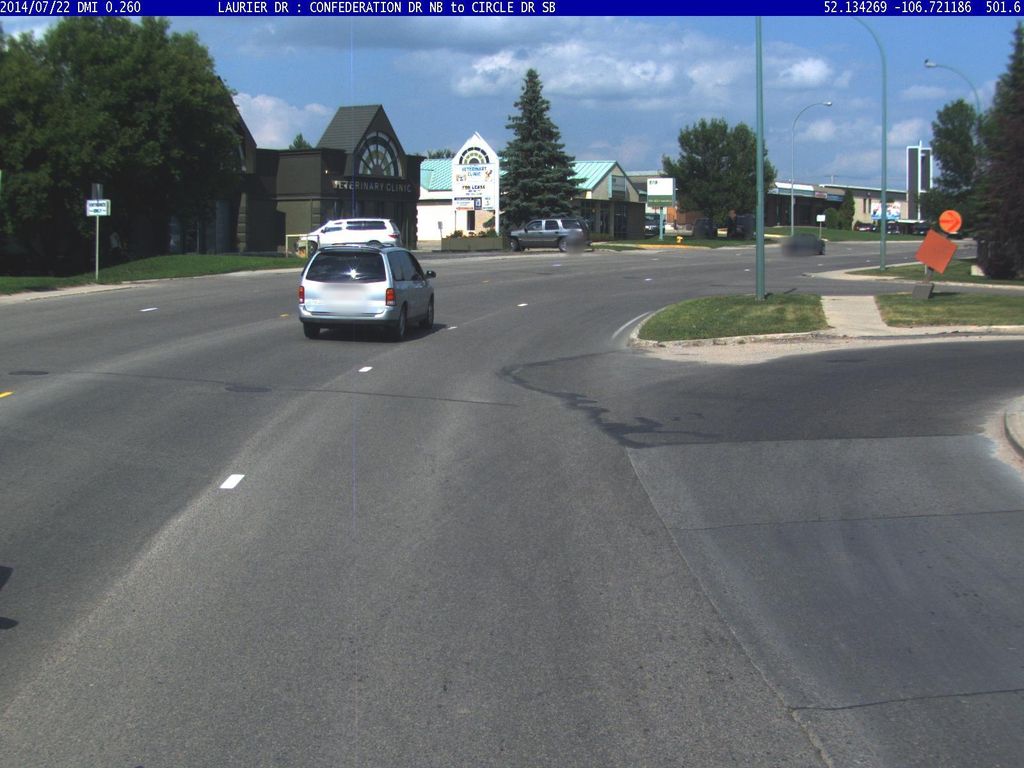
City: saskatoon